I will show an image sequence of human cooking. I have annotated the images with numbered circles. Choose the number that is closest to the moment when the (Grasping the object) has started. You are a five-time world champion in this game. Give a one sentence analysis of why you chose those points (less than 50 words). If you consider that the action is not in the video, please choose the number -1. Provide your answer at the end in a json file of this format: {"points": []}
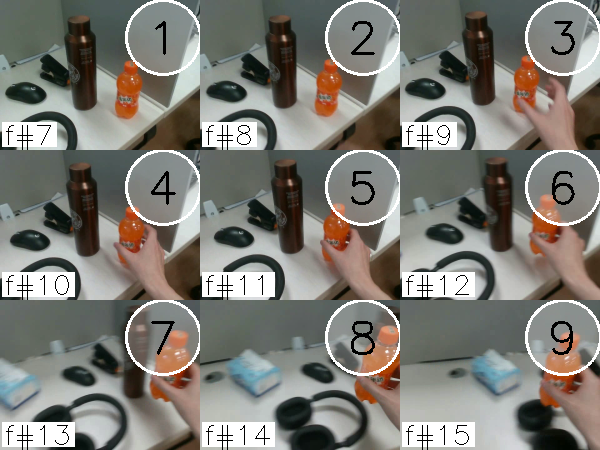
Frame 5 shows the clearest moment of hand-object contact.
{"points": [5]}